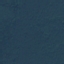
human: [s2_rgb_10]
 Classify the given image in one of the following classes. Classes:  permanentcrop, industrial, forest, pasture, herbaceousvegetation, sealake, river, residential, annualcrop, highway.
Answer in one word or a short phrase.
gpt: Forest